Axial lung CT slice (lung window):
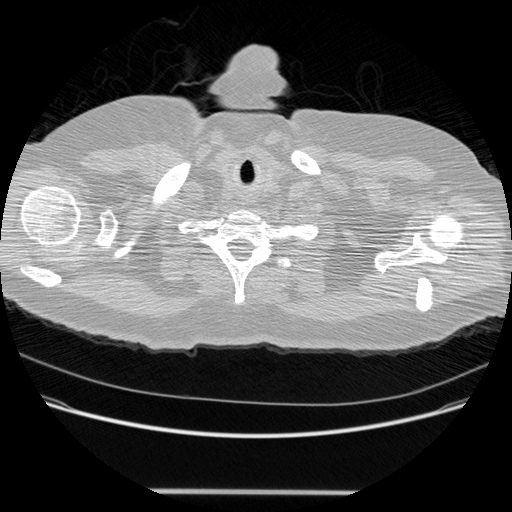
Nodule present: no